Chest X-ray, AP view. Patient: 50 years old, sex F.
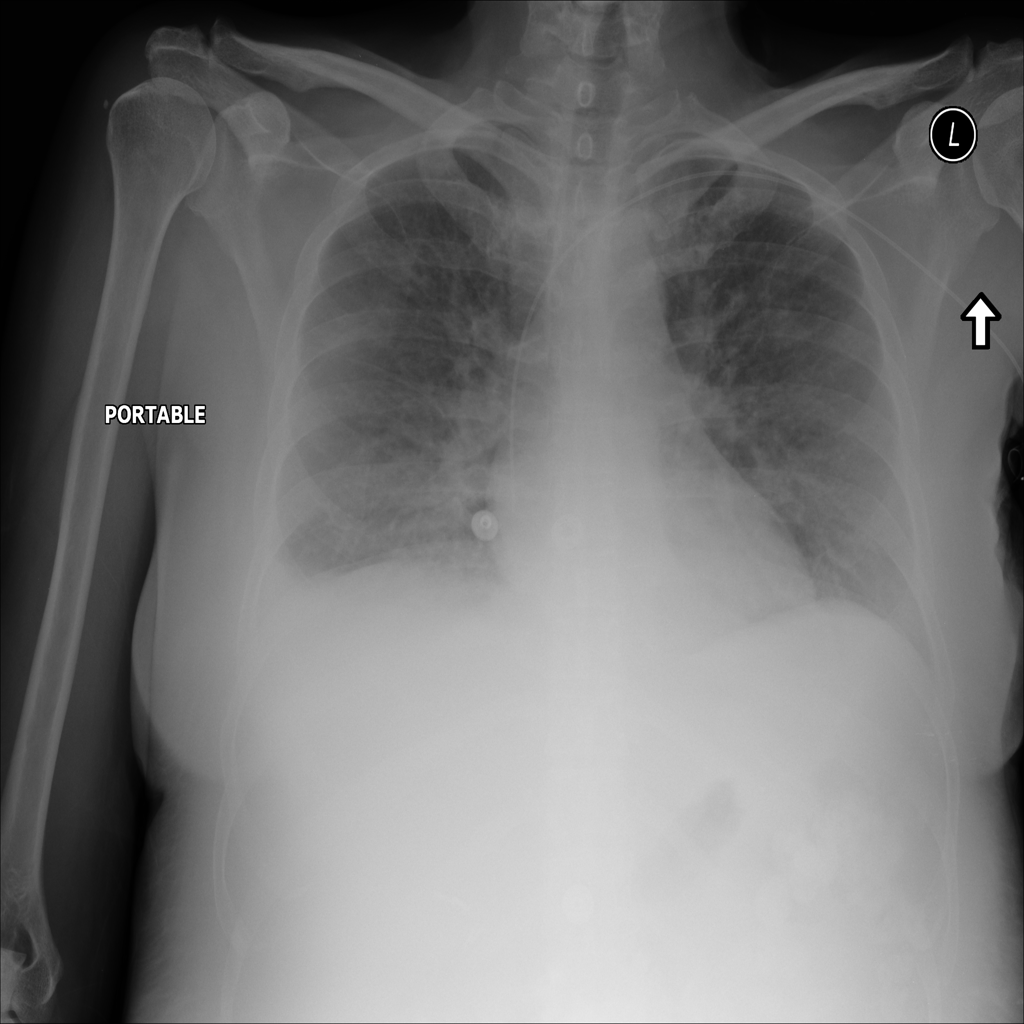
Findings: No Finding